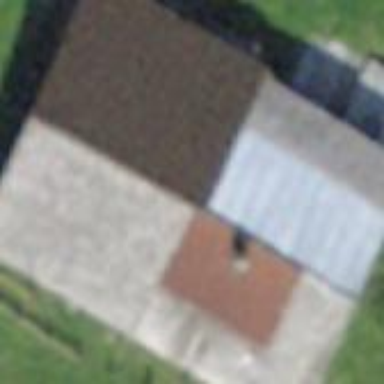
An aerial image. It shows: Barn.